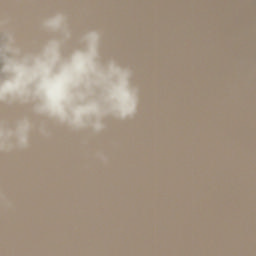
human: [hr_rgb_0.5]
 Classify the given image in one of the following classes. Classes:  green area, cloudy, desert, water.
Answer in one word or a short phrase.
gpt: cloudy